Interaction volume radius: 10 \u00c5
Interaction volume height: 25 \u00c5
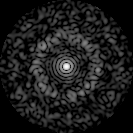
Disorder parameter: 0.8362